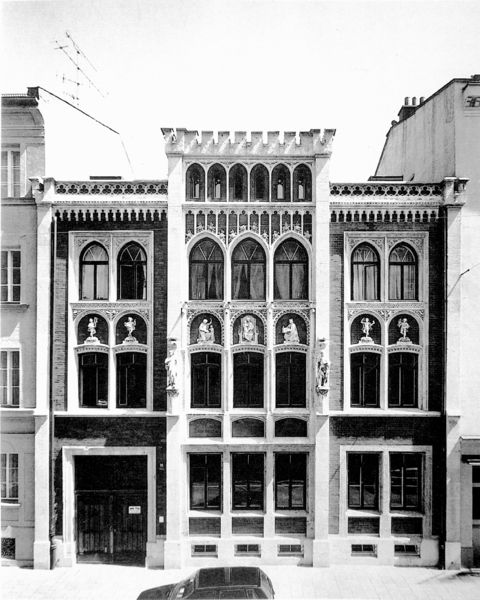
Titel: Wohnhaus Blum, Stollbergstraße 18 in München, Ansicht von Westen (Foto um 1985)
Künstler: R. Bleibenhaus
Standort: München
Institution: Wohnhaus Blum
Schlagwörter: dunkel, himmel, schatten, weiß, stadt, fenster, grau, hell, holz, licht, marmor, schmuck, schwarz, strasse, säulen, tür, gebäude, haus, weg, muster, wand, architektur, rahmen, sockel, stein, holland, häuser, sonne, boden, front, gotik, renaissance, statue, ansicht, bogen, fassade, italien, giebel, mauer, auto, figuren, rundbogen, wagen, gardinen, jugendstil, vorhänge, detail, symmetrie, ornamente, tor, zinnen, foto, fotografie, photographie, rechtecke, bögen, eingang, schild, orient, palazzo, himmeö, schwarz-weiß, gehweg, wei0, topografie, architrav, rom, photo, fries, portal, villa, gesims, skulpturen, kreuze, stäbe, statuen, spitzbogen, spitzbögen, antik, griechisch, rechteckig, einfahrt, zierde, büsten, fotographie, stockwerke, art nouveau, verzierungen, automobil, dreiteilig, relieff, geschoss, zinne, blende, amsterdam, antenne, holztor, lisenen, bauplastik, nischen, etage, mittelrisalit, profanbau, mittelbau, stadthaus, bauschmuck, neogotik, neugotik, häuserreihe, reihenhaus, außenaufnahme, baukunst, biforen, stabwerk, eklektisch, blenbögen, dtatuen, eingagn, gliederbau, neuzeit, nschen, fassage, lhaus